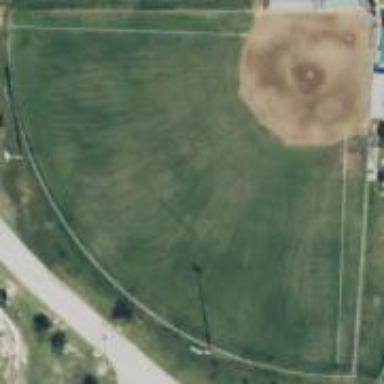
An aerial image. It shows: Baseball pitch for leisure land.